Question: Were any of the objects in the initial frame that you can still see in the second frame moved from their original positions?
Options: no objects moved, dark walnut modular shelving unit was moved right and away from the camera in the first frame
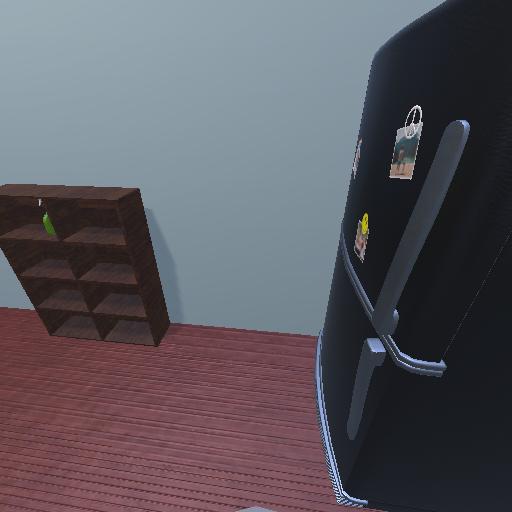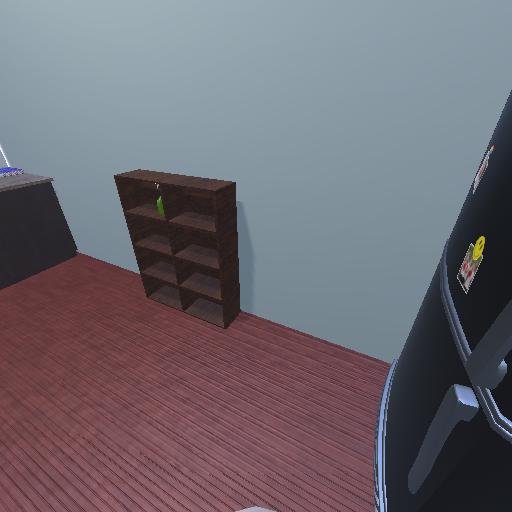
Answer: no objects moved